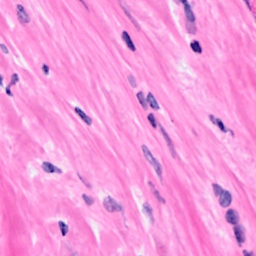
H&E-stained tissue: Breast